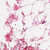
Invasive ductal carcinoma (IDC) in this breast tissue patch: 0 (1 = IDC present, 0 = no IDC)